【题型】填空题　【知识点】立体几何　【难度】easy
如图，在正方体$ABCD-A_1B_1C_1D_1$中，$AB=4$，$E,F$分别是棱$CD,A_1D_1$的中点，则正方体$ABCD-A_1B_1C_1D_1$被平面$AEF$所截得的截面周长是\underline{\quad\quad}.

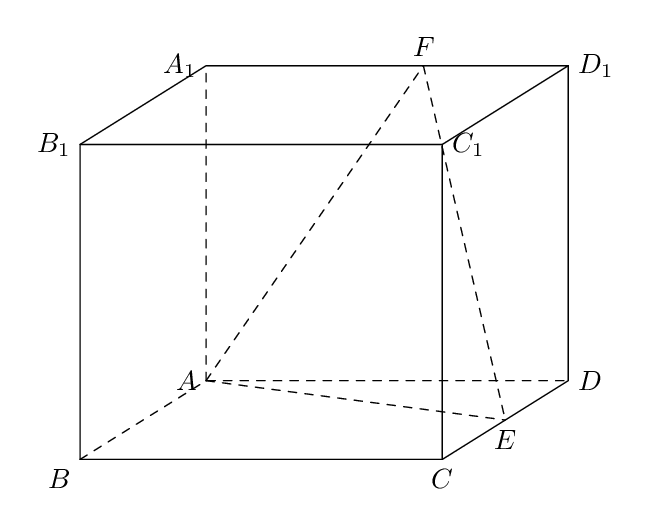
【解答】
\noindent \textbf{【答案】} $5\sqrt{5}+\sqrt{17}$

\noindent \textbf{【分析】} 首先确定截面的位置和特征，然后根据已知条件中的线段和角的关系求截面的周长即可.

\noindent \textbf{【详解】} 在正方体$ABCD-A_1B_1C_1D_1$中，取$C_1D_1$的中点$G$，$GD_1$的中点为$H$，连接$A_1G,EG,EH,FH$，

\noindent 由$E$是$CD$的中点，得$EG\parallel DD_1\parallel AA_1$，$EG=DD_1=AA_1$，则四边形$AEGA_1$，

\noindent $A_1G\parallel AE, A_1G=AE$，由$F$是$A_1D_1$的中点，得$FH\parallel A_1G\parallel AE$，$FH=\dfrac{1}{2}A_1G=\dfrac{1}{2}AE$，

\noindent 梯形$AFHE$是正方体$ABCD-A_1B_1C_1D_1$被平面$AEF$所截得的截面，

\noindent $AE=AF=\sqrt{4^2+2^2}=2\sqrt{5}$，$FH=\sqrt{2^2+1^2}=\sqrt{5}$，$EH=\sqrt{4^2+1^2}=\sqrt{17}$，

\noindent 所以所求截面的周长是$5\sqrt{5}+\sqrt{17}$.

\noindent 故答案为：$5\sqrt{5}+\sqrt{17}$.
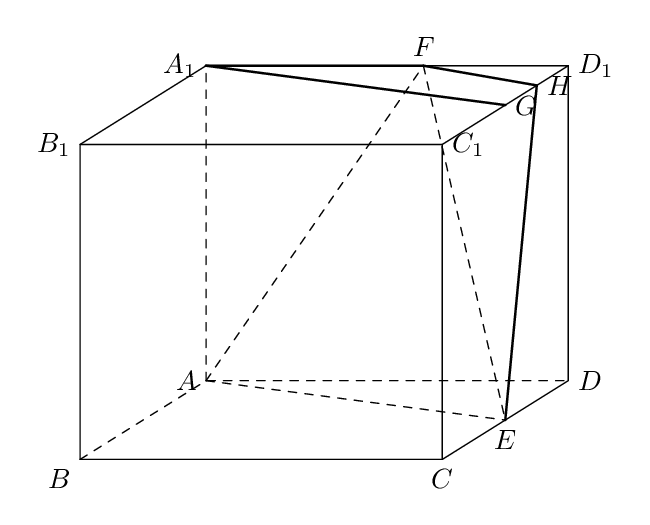